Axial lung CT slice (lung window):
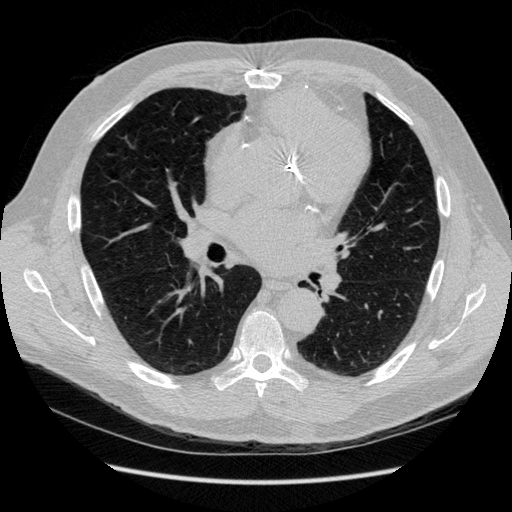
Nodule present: no